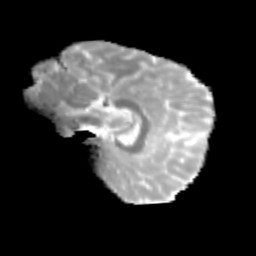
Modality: MD
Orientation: sagittal
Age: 13
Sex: female
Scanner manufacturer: siemens
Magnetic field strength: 3 T
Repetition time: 3.8 s
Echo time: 0.07 s